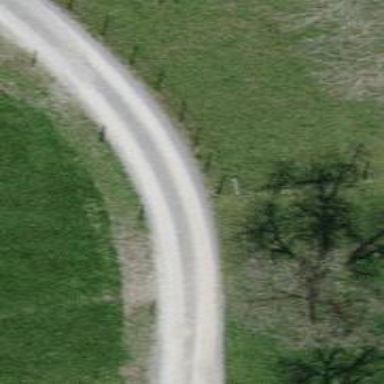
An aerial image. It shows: Track with compacted grade2 surface.